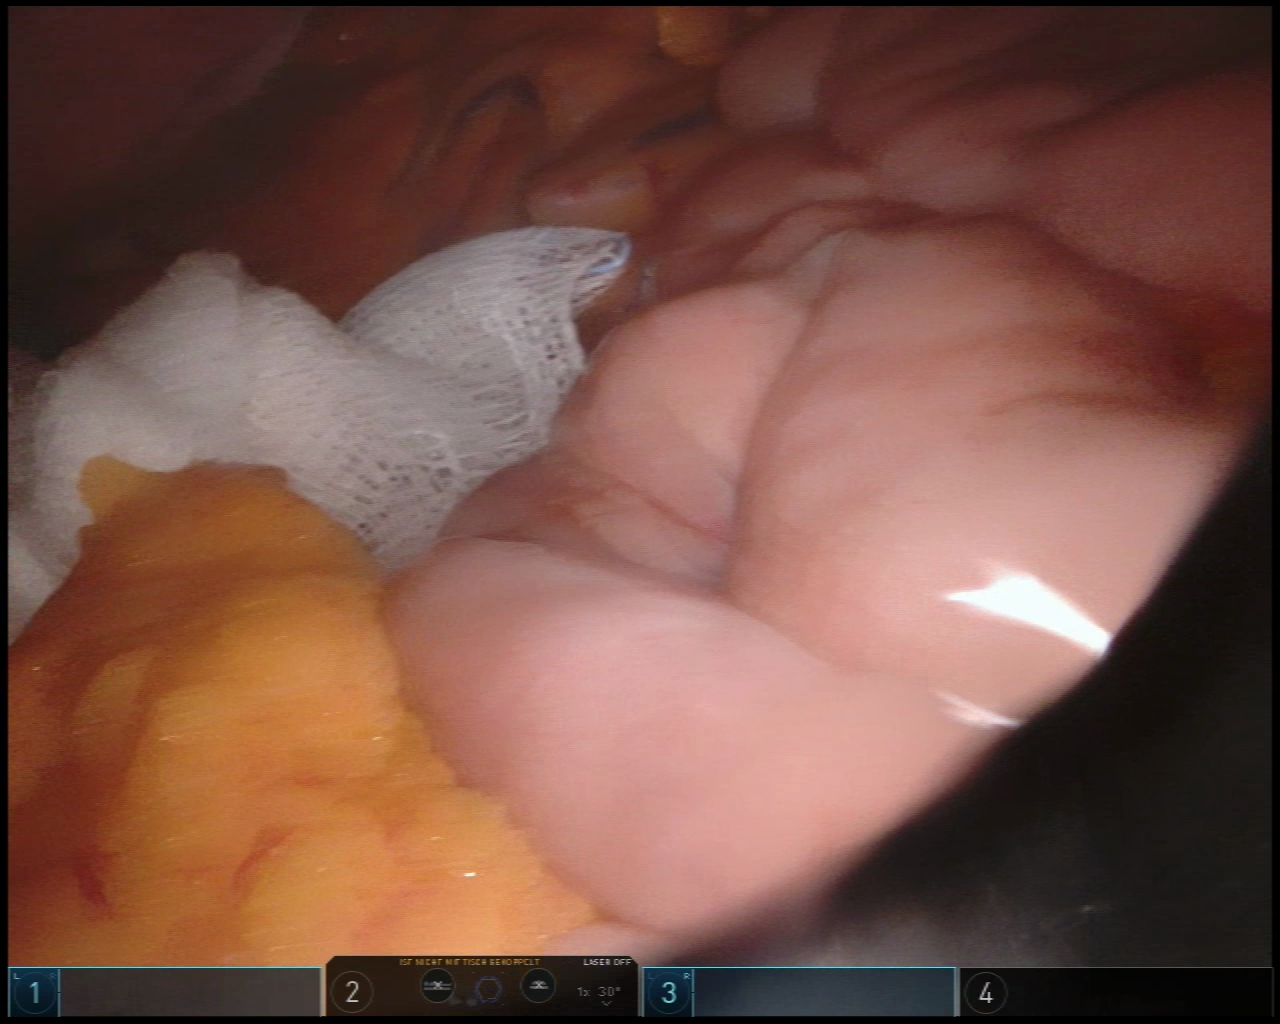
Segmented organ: small_intestine
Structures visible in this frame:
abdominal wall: yes
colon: no
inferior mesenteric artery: no
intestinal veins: no
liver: no
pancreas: no
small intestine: yes
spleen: no
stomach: no
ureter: no
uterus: no
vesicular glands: no